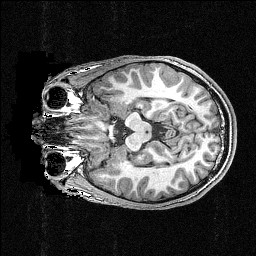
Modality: T1w
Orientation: axial
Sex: male
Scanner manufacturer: siemens
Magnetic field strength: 3 T
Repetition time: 2.3 s
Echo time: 0.00336 s